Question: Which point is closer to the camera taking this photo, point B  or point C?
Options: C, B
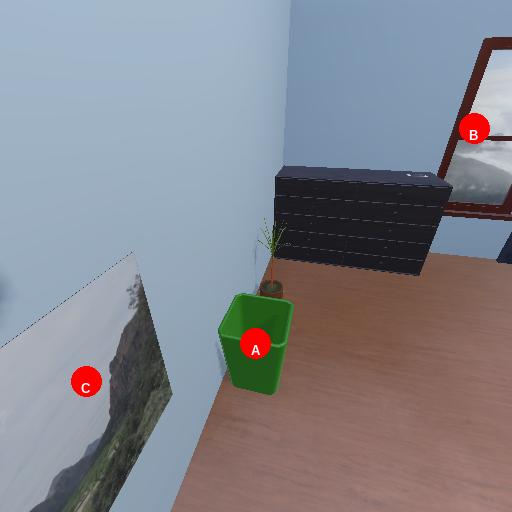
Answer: C